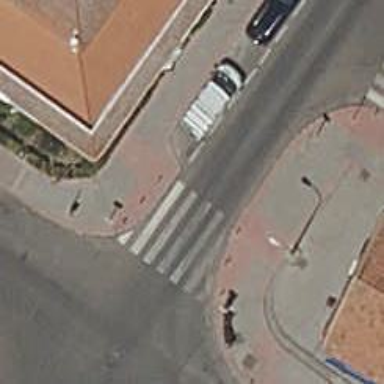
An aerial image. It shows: Marked road crossing.